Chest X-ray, PA view. Patient: 73 years old, sex M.
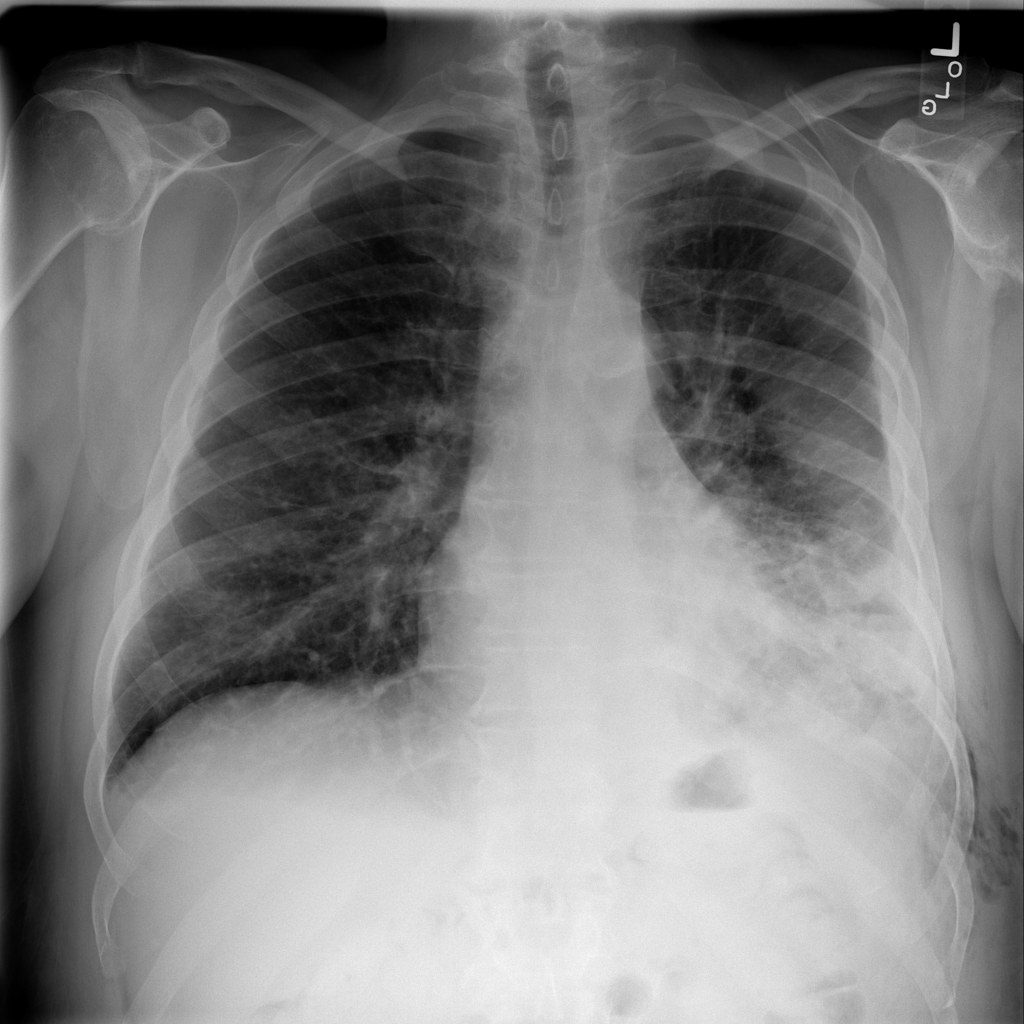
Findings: Effusion, Infiltration